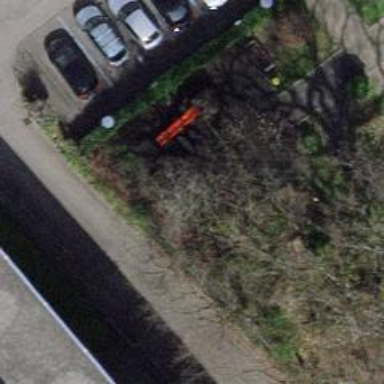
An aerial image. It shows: Bench for seating.